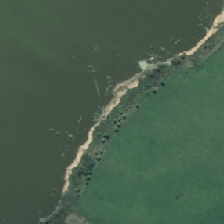
Land cover: lake_pond